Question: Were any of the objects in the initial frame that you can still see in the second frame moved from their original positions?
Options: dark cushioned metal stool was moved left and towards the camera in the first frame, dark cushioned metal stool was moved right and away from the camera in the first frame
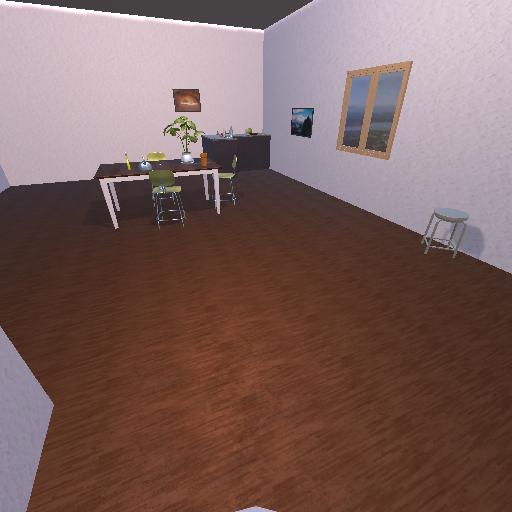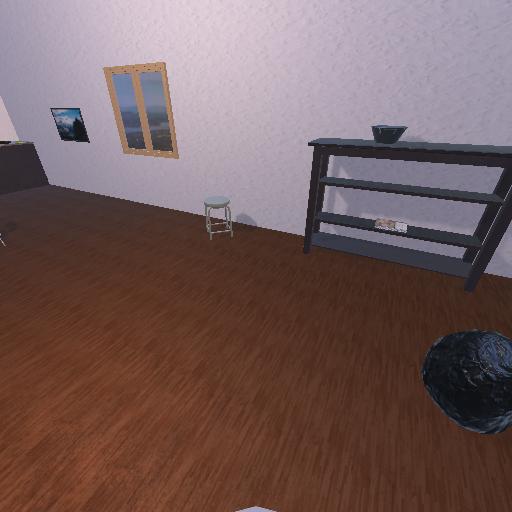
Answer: dark cushioned metal stool was moved left and towards the camera in the first frame